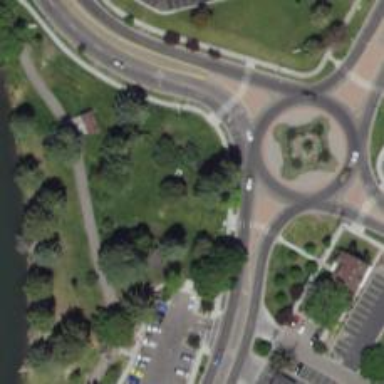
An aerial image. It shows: Secondary road that features roundabout with separate sidewalks.